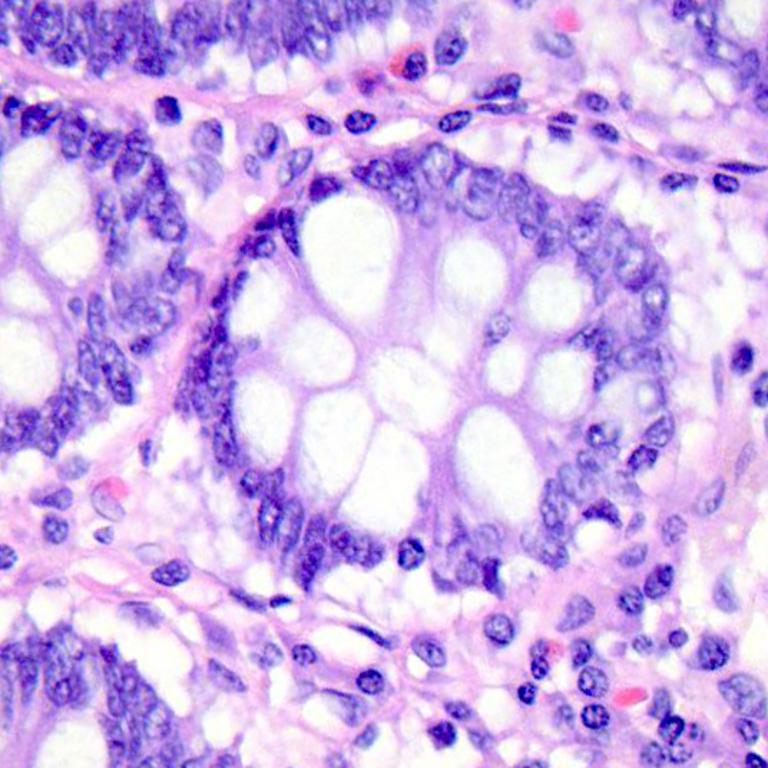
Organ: colon
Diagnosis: benign